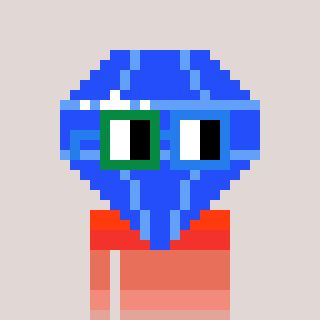
a pixel art character with square green and blue glasses, a blue diamond-shaped head and a purple-colored body on a warm background